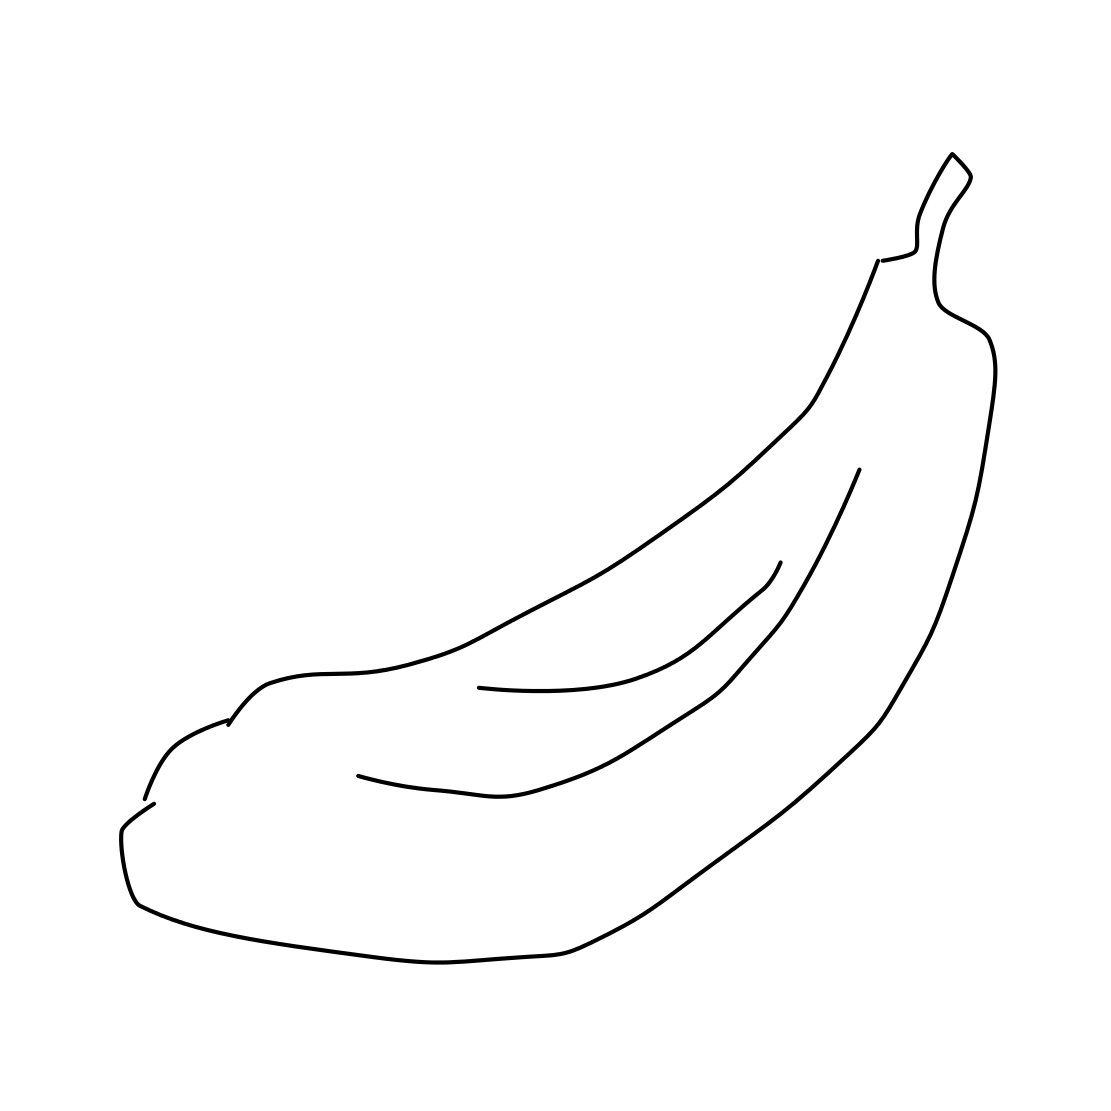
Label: banana